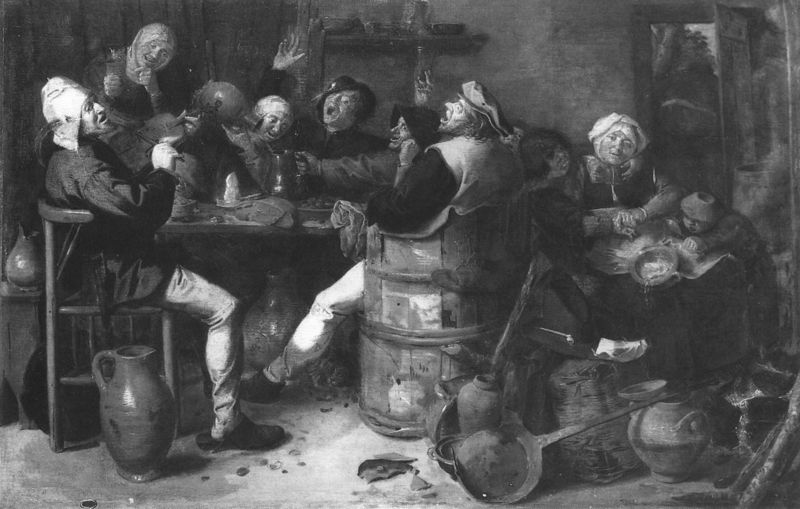
Titel: Bauernfest
Künstler: Adriaen Brouwer
Institution: Zürich, Kunsthaus
Schlagwörter: frau, gesellschaft, alkohol, betrunken, feier, gelage, kneipe, trinken, arm, barock, realismus, musik, renaissance, düster, essen, schwarzweiß, bier, geige, krüge, hunger, armut, wirtshaus, ausgelassen, einschenken, trinkszene